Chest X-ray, AP view. Patient: 53 years old, sex M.
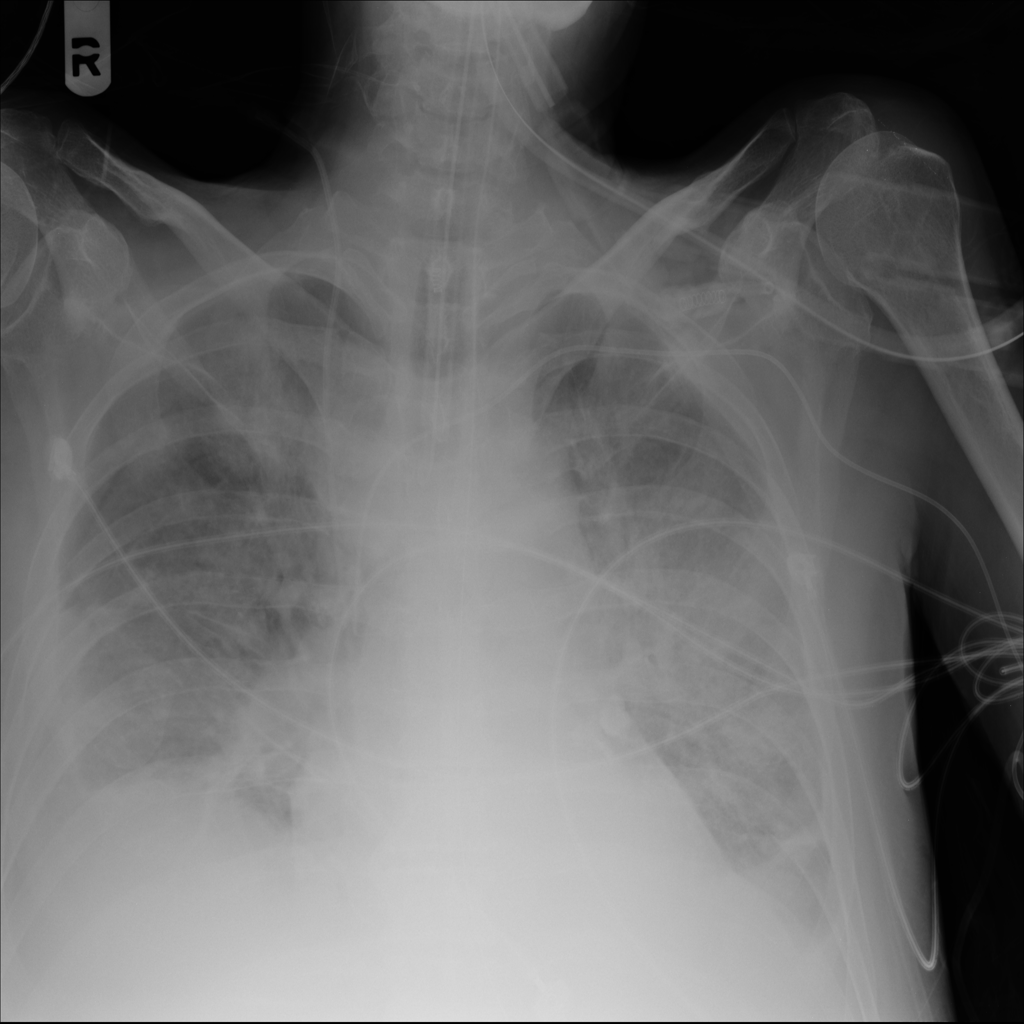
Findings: Effusion, Infiltration